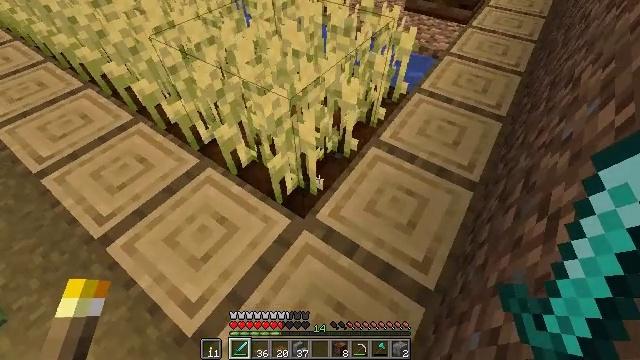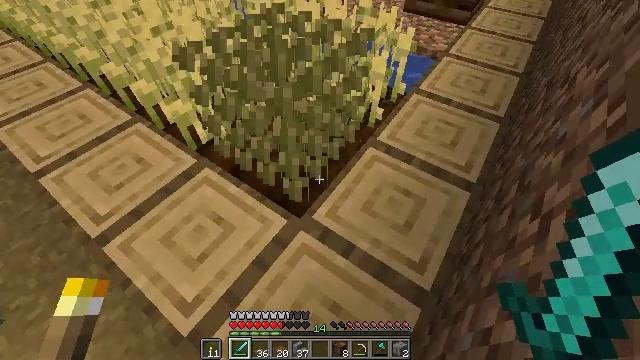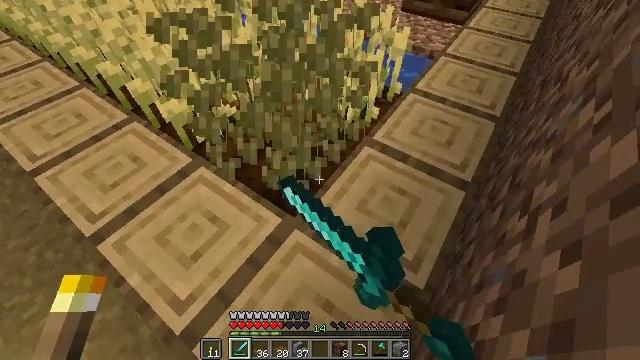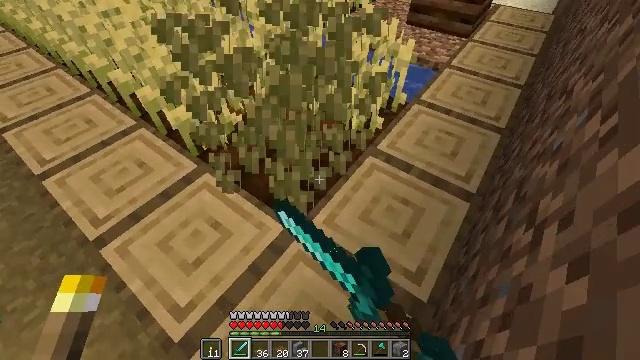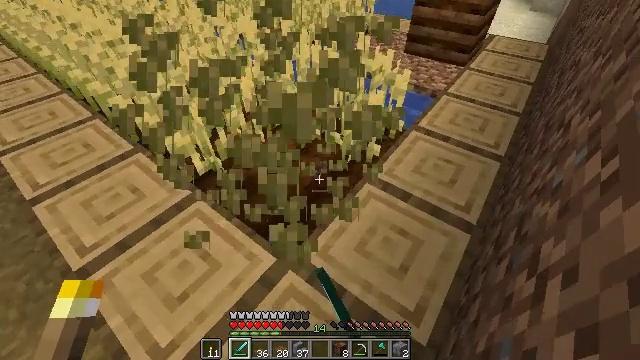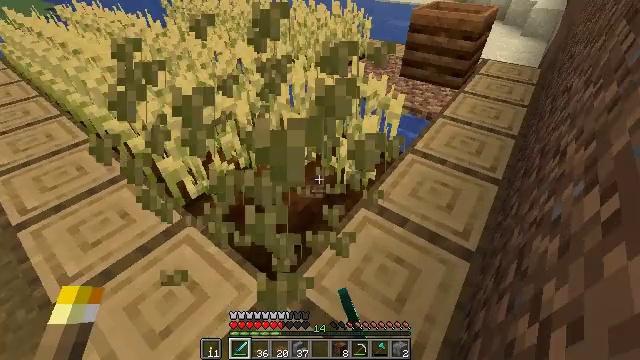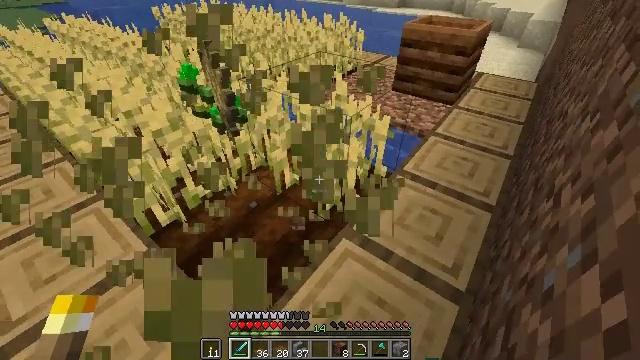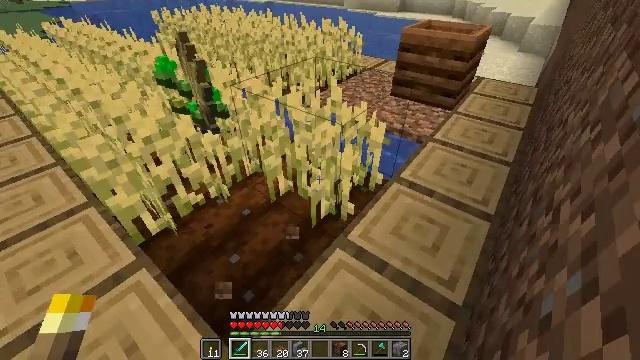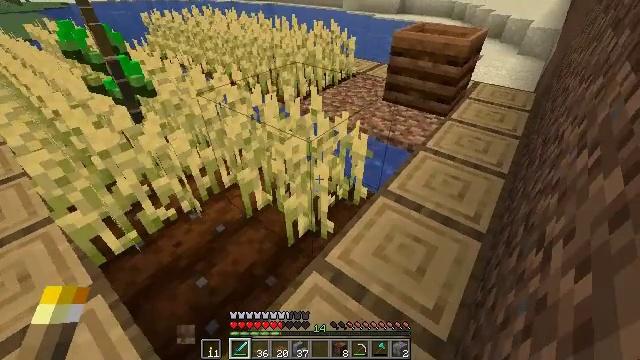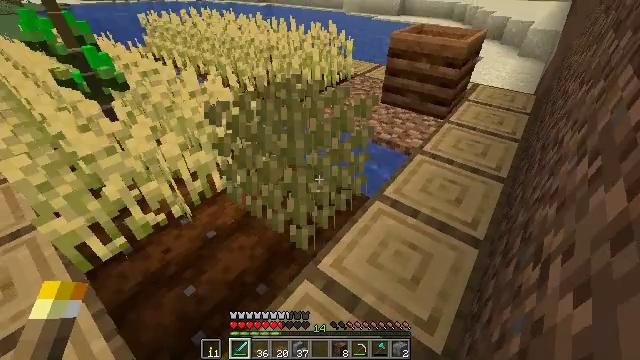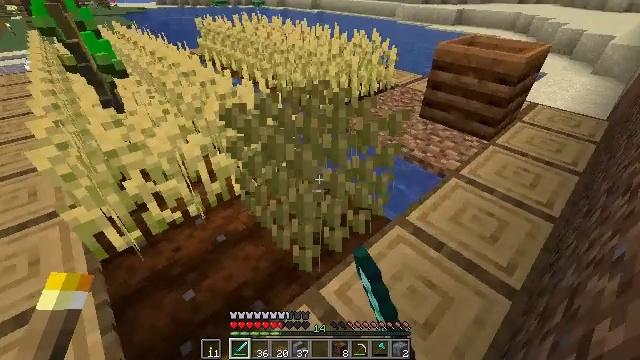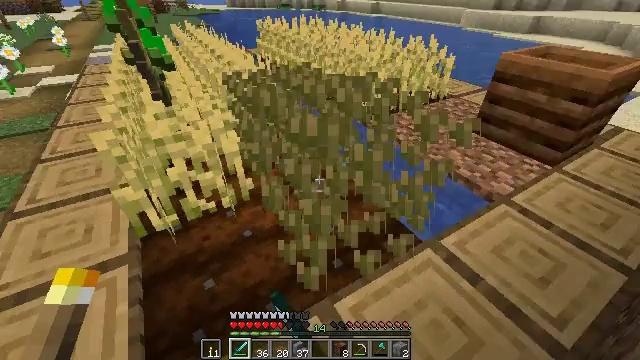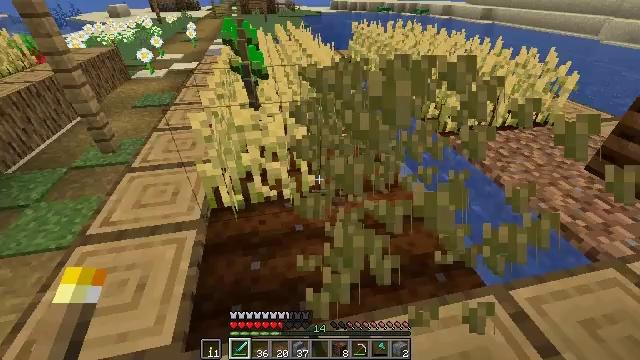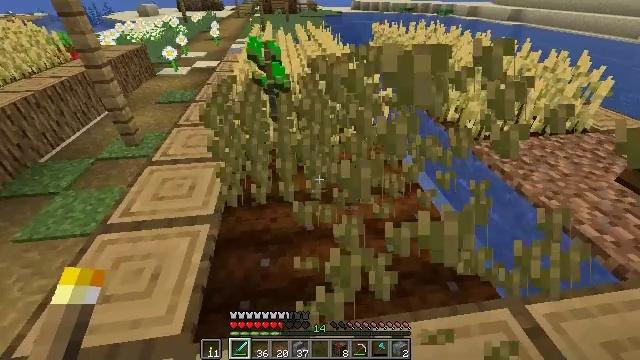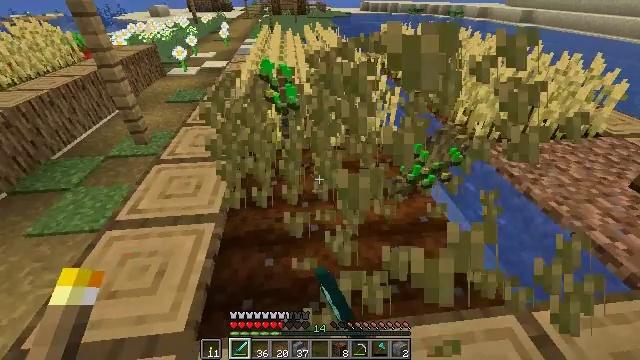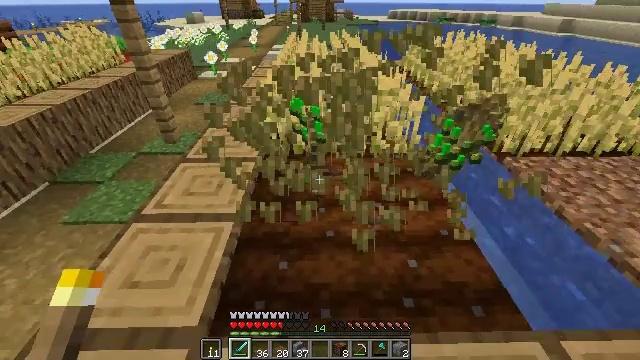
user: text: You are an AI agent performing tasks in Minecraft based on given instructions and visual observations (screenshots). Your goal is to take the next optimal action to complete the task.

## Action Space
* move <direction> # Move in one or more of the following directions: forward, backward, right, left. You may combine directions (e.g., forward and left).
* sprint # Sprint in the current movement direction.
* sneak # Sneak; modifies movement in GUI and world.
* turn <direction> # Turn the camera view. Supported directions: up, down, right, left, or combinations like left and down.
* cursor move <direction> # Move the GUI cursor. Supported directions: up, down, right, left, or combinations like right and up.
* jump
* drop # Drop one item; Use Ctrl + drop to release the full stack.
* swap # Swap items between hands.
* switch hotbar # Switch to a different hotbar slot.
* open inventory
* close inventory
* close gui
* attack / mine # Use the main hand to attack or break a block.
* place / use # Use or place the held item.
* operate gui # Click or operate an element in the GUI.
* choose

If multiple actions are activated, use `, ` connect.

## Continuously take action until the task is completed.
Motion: motion action
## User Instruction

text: Harvest wheat from the field.
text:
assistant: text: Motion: attack / mine
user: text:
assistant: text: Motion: attack / mine
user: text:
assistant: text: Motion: turn left and up, attack / mine
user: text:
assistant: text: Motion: move forward and move right, turn up
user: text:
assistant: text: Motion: move forward and move right, turn up
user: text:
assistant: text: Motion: move forward and move right, turn up
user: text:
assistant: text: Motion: move forward and move right
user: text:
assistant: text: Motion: move forward and move right
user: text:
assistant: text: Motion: move forward and move right, attack / mine
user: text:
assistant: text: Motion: turn left and up, attack / mine
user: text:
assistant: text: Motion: turn left, attack / mine
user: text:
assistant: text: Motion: turn left
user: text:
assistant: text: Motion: turn left, attack / mine
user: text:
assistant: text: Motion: turn left, attack / mine
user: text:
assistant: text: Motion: turn left and up, attack / mine
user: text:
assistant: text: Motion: turn left and up, attack / mine
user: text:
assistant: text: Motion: turn left
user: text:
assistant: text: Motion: attack / mine
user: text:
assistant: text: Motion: move forward, attack / mine
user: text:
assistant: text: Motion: move forward, turn right and up, attack / mine
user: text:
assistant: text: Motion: move forward, turn right and up
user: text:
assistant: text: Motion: move forward, turn right, attack / mine
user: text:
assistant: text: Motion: move forward, attack / mine
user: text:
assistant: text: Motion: move forward, turn right, attack / mine
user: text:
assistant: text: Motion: move forward, turn right, attack / mine
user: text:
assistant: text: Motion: move forward
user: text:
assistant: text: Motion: move forward, attack / mine
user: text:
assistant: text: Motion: move forward, turn left, attack / mine
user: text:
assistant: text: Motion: move forward, turn left, attack / mine
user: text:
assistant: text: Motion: move forward, turn left